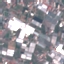
Land use / land cover class: Industrial